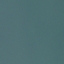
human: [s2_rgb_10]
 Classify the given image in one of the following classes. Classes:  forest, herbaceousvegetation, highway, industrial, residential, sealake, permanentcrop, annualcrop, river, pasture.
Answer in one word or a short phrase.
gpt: SeaLake